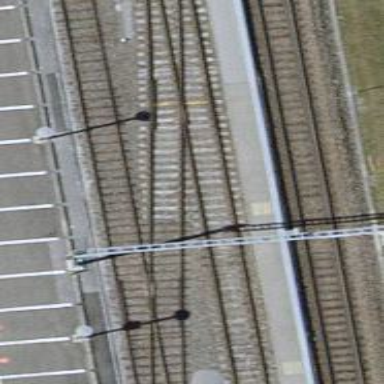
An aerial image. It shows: Railway siding with one electrified track and contact line for powering the train.